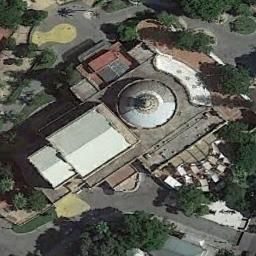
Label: church